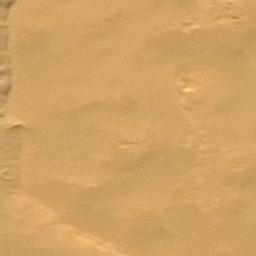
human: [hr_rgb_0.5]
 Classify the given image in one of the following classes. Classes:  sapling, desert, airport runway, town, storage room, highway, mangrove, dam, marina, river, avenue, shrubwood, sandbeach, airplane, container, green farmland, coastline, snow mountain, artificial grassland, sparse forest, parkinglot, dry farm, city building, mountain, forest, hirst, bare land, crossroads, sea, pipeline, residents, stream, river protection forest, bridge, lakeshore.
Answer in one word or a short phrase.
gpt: desert